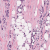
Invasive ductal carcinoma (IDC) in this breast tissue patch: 1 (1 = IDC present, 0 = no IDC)